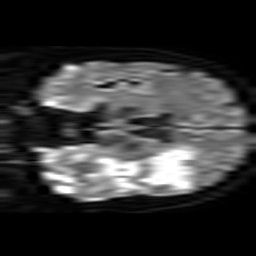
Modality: TRACE
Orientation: coronal
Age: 35
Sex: male
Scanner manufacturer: philips
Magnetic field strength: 3 T
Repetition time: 3.713 s
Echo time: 0.05903 s